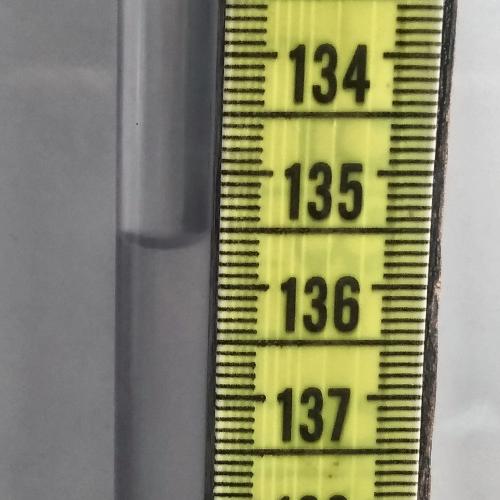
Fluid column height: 135.6 cm